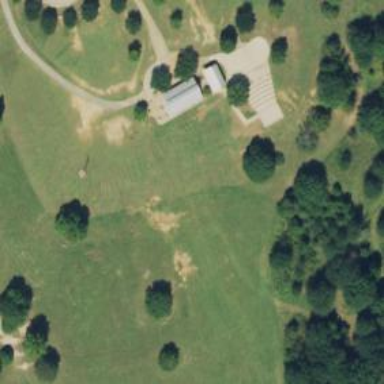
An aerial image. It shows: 18-hole disc golf course designated as leisure land.